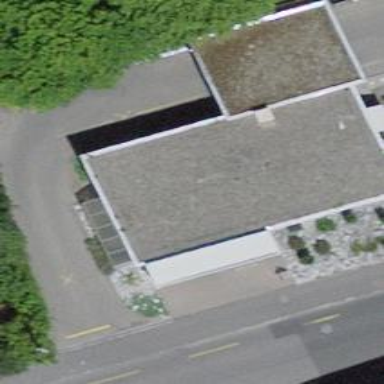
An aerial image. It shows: Post office.